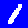
Digit: 1